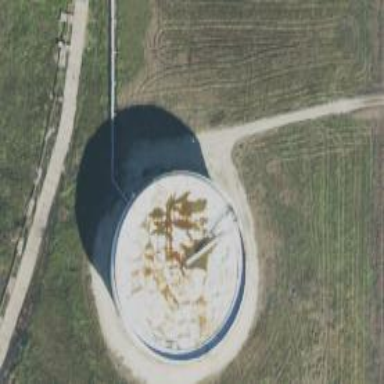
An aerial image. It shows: Building with storage tank.